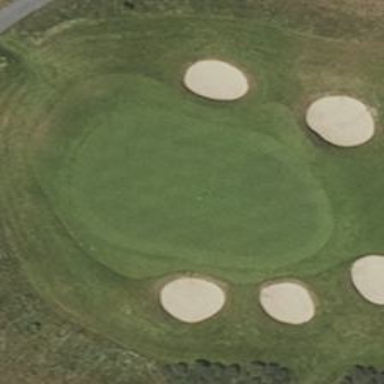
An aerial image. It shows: Golf hole.